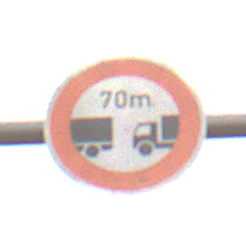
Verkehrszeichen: VerbotUnterschreitenMindestabstand
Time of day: MorningAfternoon
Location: Outdoor (Nature)
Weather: Overcast
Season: NotSpecified
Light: Natural